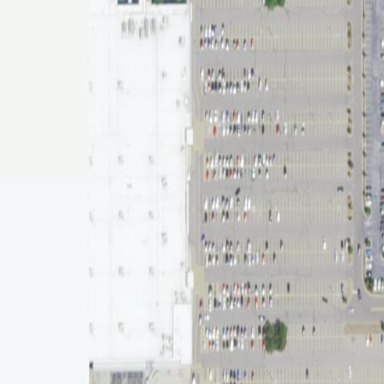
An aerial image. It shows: Retail building housing supermarket.